Question: This is related to a problem described in another question (images there):
<URL>
I have a .obj importer that creates a data structure and calculates the tangents and bitangents. Here is the data for the first triangle in my object:

My understanding of tangent space is that the normal points outward from the vertex, the tangent is perpendicular (orthogonal?) to the normal vector and points in the direction of positive S in the texture, and the bitangent is perpendicular to both. I'm not sure what you call it but I thought that these 3 vectors formed what would look like a rotated or transformed x,y,z axis. They wouldn't be 3 oriented vectors, right?
Also my understanding: The normals in a normal map provide a new normal vector. But in tangent space texture maps there is no built in orientation between the rgb encoded normal and the per vertex normal. So you use a TBN matrix to bridge the gap and get them in the same space (or get the lighting in the right space).
But then I saw the object data... My structure has 270 vertices and all of them have a 0 for the Tangent Y. Is that correct for tangent data? Are these tangents in like a vertex normal space or something? Or do they just look completely wrong? Or am I confused about how this works and my data is right?
To get closer to solving my problem in the other question I need to make sure my data is right and my understanding on how tangent space lighting math works.
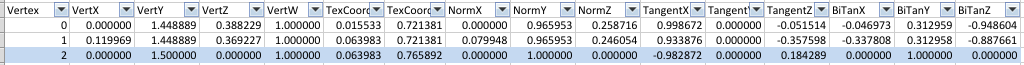
Answer: The tangent and bitangent vectors point in the direction of the S and T components of the texture coordinate (U and V for people not used to OpenGL terms). So the tangent vector points along S and the bitangent points along T.
So yes, these do not to be orthogonal to either the normal . They follow the direction of the texture mapping. Indeed, that's their purpose: to allow you to transform normals from model space into the texture's space. They define a mapping from model space into the space of the texture.
The tangent and bitangent will only be orthogonal to each other if the S and T components at that vertex are orthogonal. That is, if the texture mapping has no sheering. And while most texture mapping algorithms will try to minimize sheering, they can't eliminate it. So if you want an accurate matrix, you need a non-orthogonal tangent and bitangent.